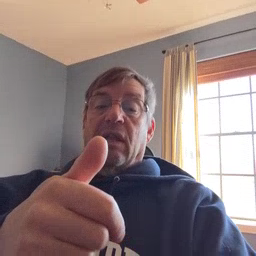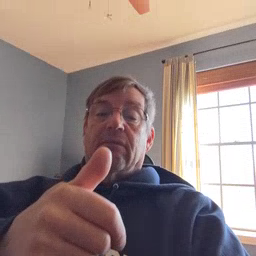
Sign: yourself